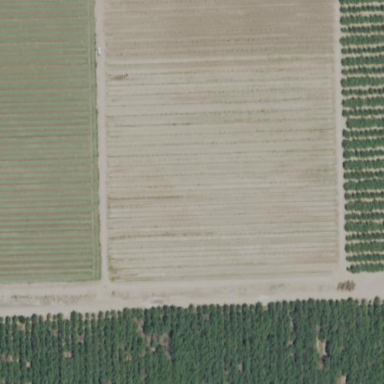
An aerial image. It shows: Almond orchard with rows of almond trees.